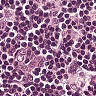
Metastatic tissue present: no